Current action and preconditions to check: path_clear

Your task: For each precondition in the list above, predict whether it will hold at this action.

Consider the current scene as observed from the mobile robot's camera, and analyze the predicted future states of all dynamic agents (e.g., people, animals, vehicles, or any moving entities) within the NEXT SECOND.

IMPORTANT: Only answer "very likely" if you are absolutely certain—based on strong, clear evidence—that a dynamic agent will violate the precondition in the predicted future state. Do NOT answer "very likely" for unlikely, ambiguous, or low-probability risks.

Ask yourself for each precondition: Is there a high probability, with clear and convincing evidence, that the predicted future states of any dynamic agent will interfere with the predicted future state of the currently executing action within the NEXT SECOND, causing that precondition to fail?

Assess the risk level based on these predictions. Use "likely" or "very likely" if motions create a clear risk of interference.

Use "neutral" or "improbable" if agents are nearby but their predicted paths are clearly diverging or non-conflicting.

Failure Risk Categories: "very improbable", "improbable", "neutral", "likely", "very likely"

Answer Format: Output ONLY the probability_of_failure value from these categories: "very improbable", "improbable", "neutral", "likely", "very likely"

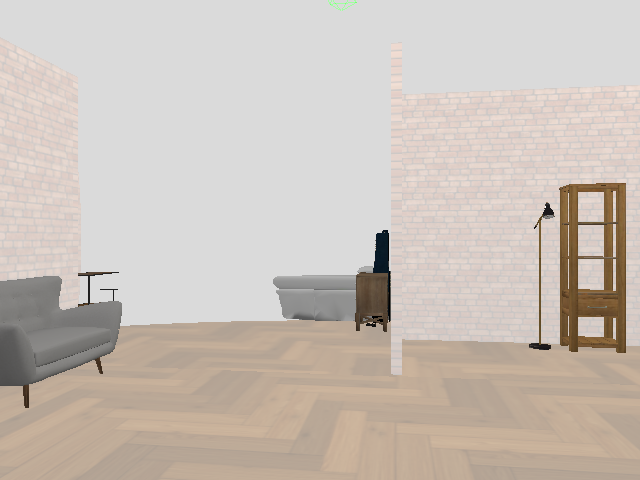

Answer: very improbable